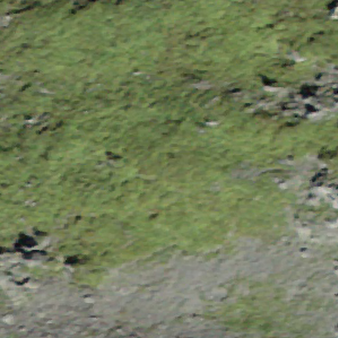
Label: other